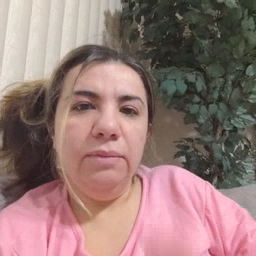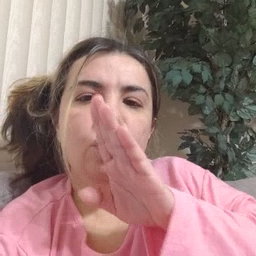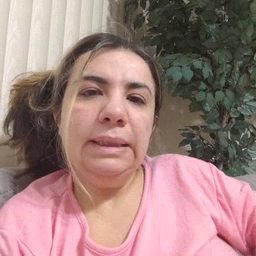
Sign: quiet